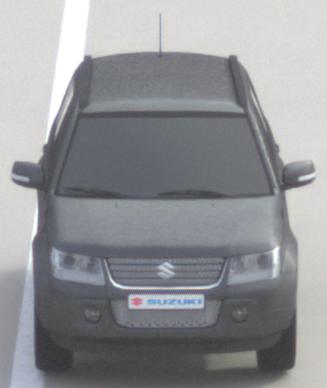
Make: Suzuki
Model: Grand Vitara
Detailed model: Gen. 1 JT
Model produced from: 2009
Model produced until: 2012
Doors: 5
Color: gray
Road condition: dry road
Daytime: morning or afternoon
Contrast: low contrast